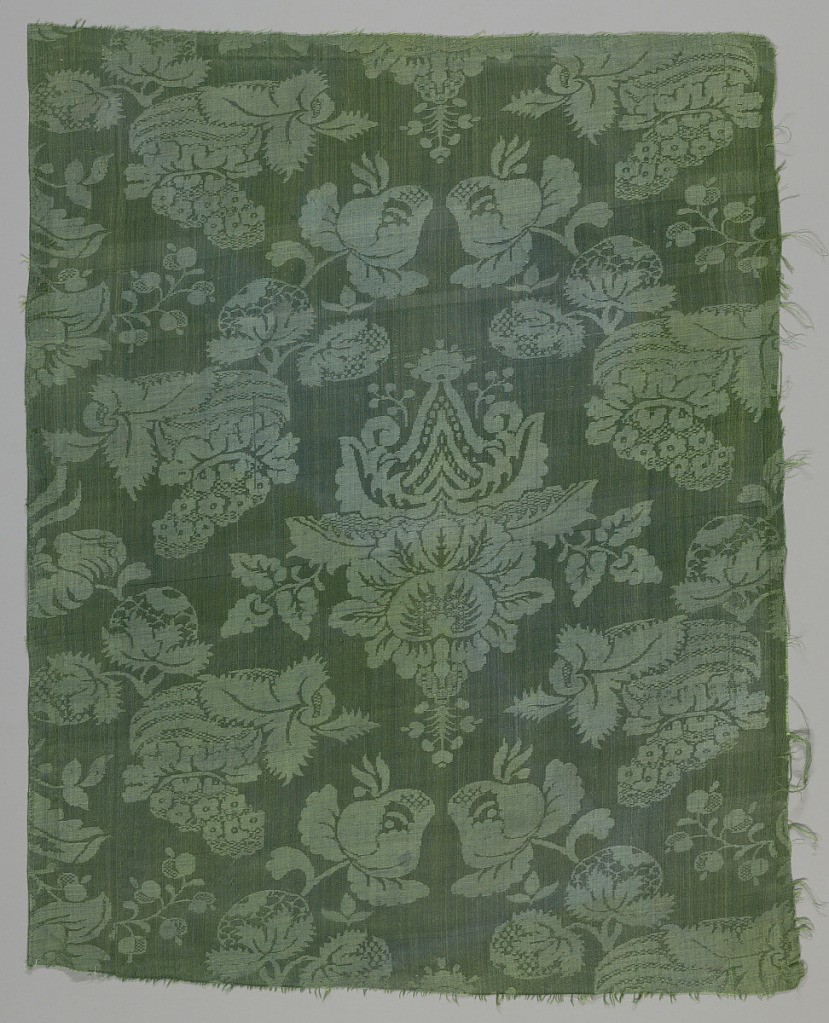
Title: Fragment
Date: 1750–1800
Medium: silk Technique: 5-harness satin damask
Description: Damask lining for components a/c.